Interaction volume radius: 5 \u00c5
Interaction volume height: 10 \u00c5
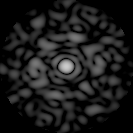
Disorder parameter: 0.8652